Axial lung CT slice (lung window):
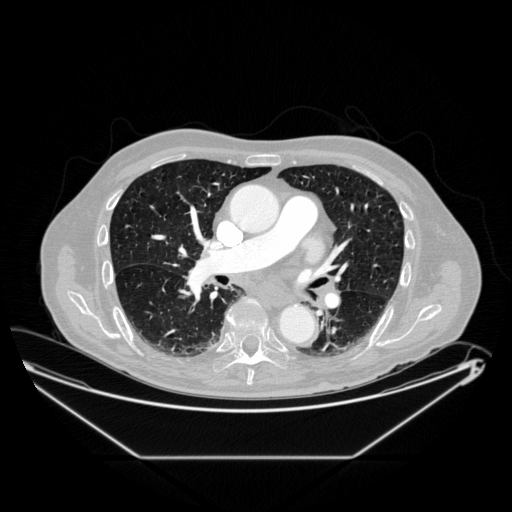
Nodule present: no